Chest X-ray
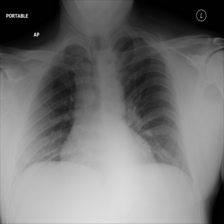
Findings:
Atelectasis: negative
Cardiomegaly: negative
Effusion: negative
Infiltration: negative
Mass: negative
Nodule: negative
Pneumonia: negative
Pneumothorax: negative
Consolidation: negative
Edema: negative
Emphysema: negative
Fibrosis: negative
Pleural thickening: negative
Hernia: negative